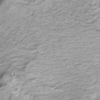
Label: not_dusty